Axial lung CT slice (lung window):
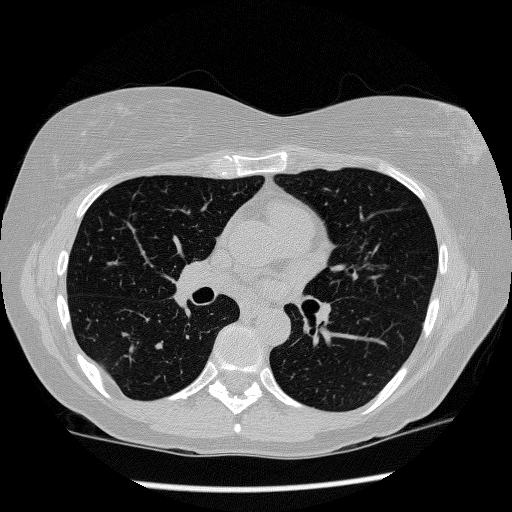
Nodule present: no